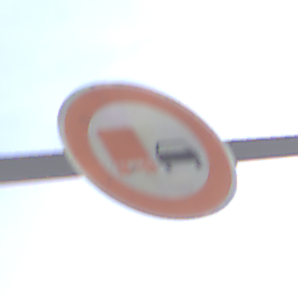
Verkehrszeichen: UeberholverbotKraftfahrzeuge
Umgebung: Outdoor, RoadRail
Tageszeit: MorningAfternoon
Wetter: PartlyCloudy
Licht: Natural
Jahreszeit: NotSpecified
Kontrast: HighContrast